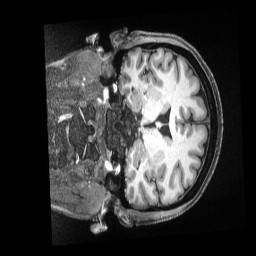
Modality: T1w
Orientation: coronal
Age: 52
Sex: female
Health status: ill
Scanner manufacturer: siemens
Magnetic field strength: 3 T
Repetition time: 2.5 s
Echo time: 0.00181 s